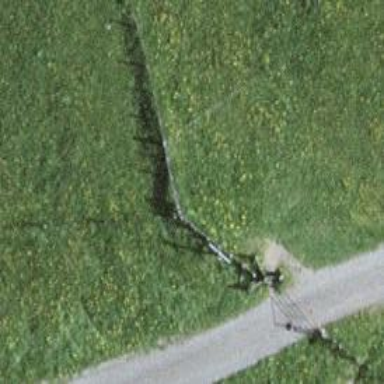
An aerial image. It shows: Historic wayside cross.